Field crop: maize
Growth stage: 2
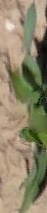
Species: maize